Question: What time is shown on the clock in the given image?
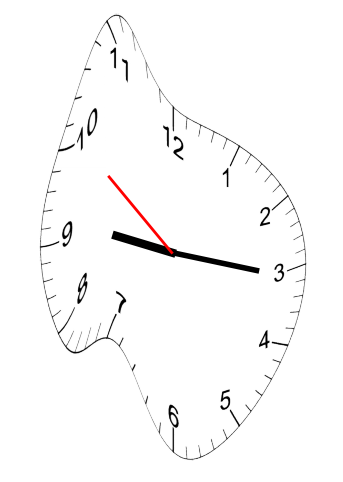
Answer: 09:15:51